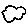
Label: cloud